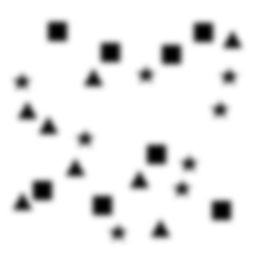
Squares: 8
Triangles: 8
Stars: 8
Total shapes: 24